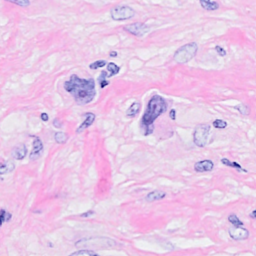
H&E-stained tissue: Breast